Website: home-depot
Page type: billing-address
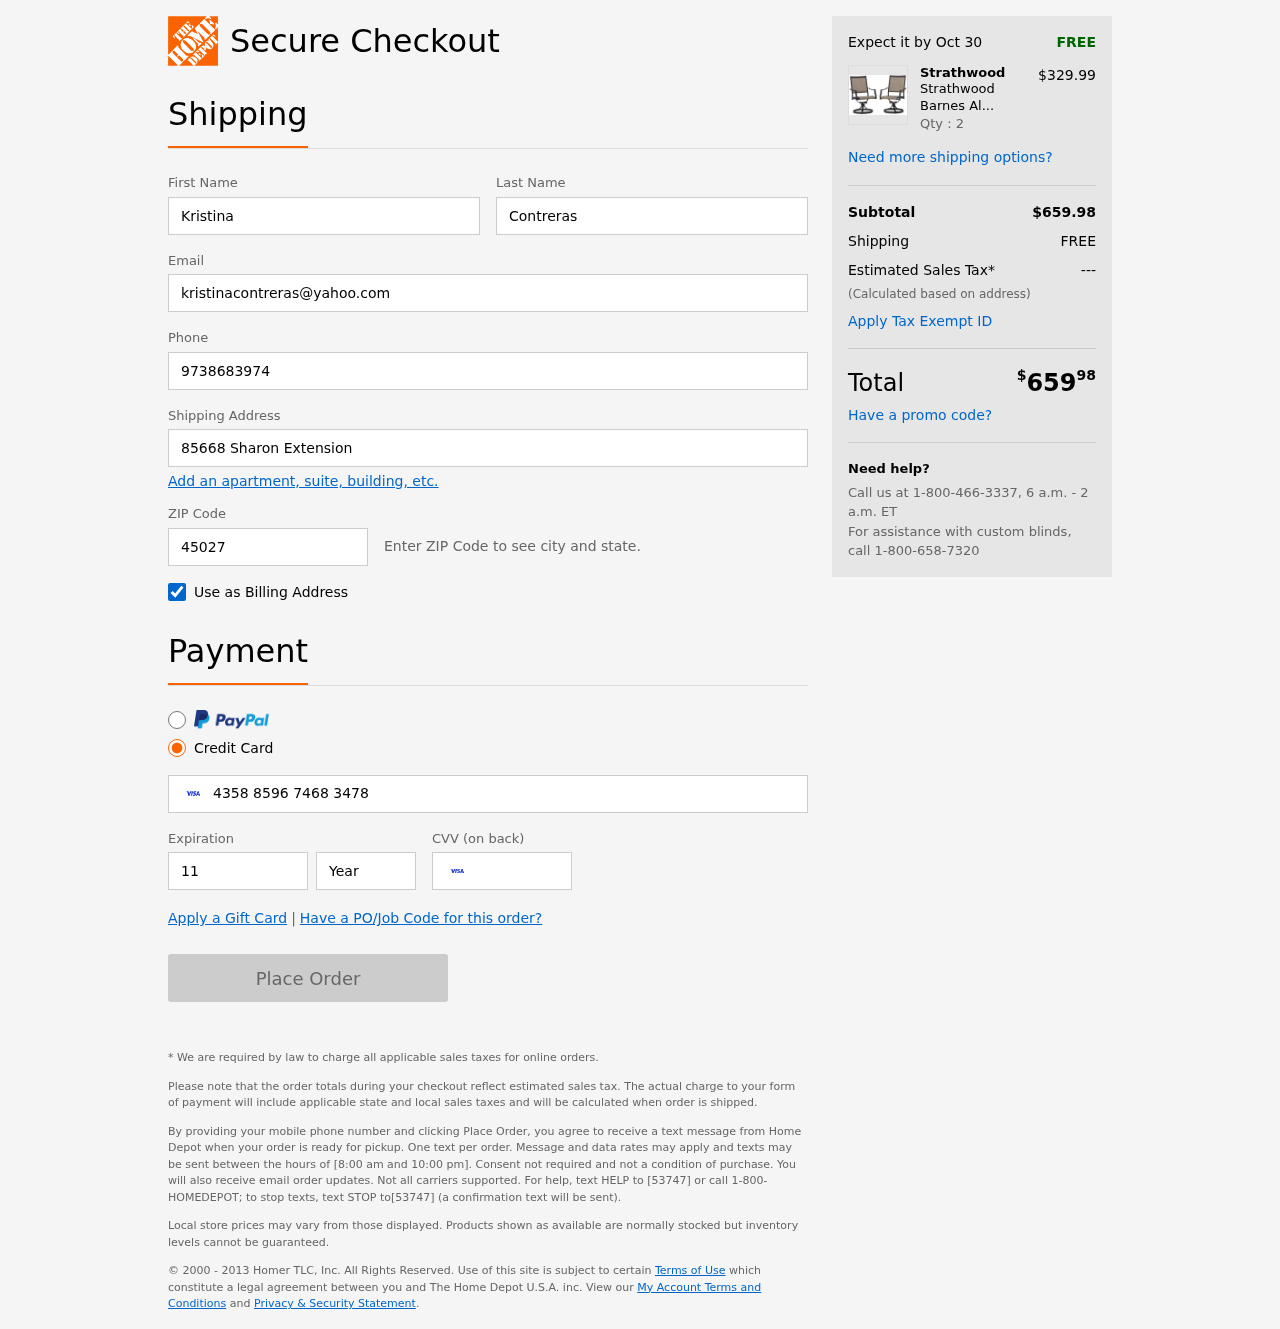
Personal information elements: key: PII_FIRSTNAME
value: Kristina
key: PII_LASTNAME
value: Contreras
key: PII_EMAIL
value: kristinacontreras@yahoo.com
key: PII_PHONE
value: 9738683974
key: PII_STREET
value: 85668 Sharon Extension
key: PII_POSTCODE
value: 45027
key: PII_CARD_NUMBER
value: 4358 8596 7468 3478
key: PII_CARD_EXPIRY_MONTH
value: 11
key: PII_CARD_CVV
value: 230
Product elements: key: PRODUCT1_BRAND
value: Strathwood
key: PRODUCT1_NAME
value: Strathwood Barnes Aluminum Swivel Rocker Chair, Set of 2
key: PRODUCT1_PRICE
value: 329.99
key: PRODUCT1_QUANTITY
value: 2
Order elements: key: ORDER_DELIVERY_DATE
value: Oct 30
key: ORDER_SUBTOTAL
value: $659.98
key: ORDER_SHIPPING_COST
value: FREE
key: ORDER_TAX
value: ---
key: ORDER_TOTAL2
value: $65998